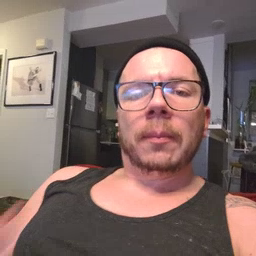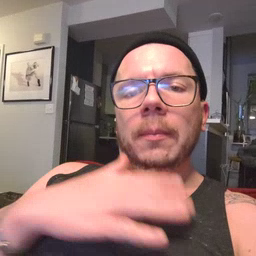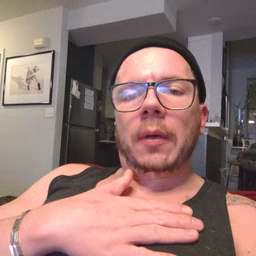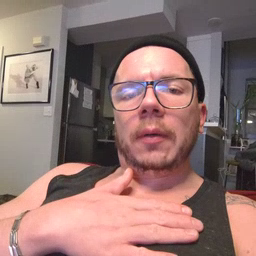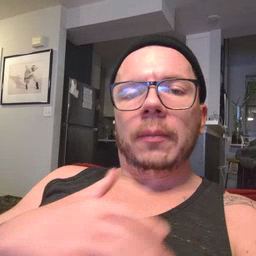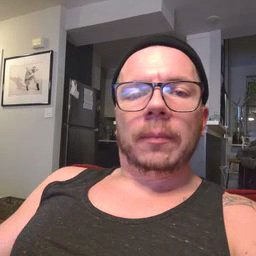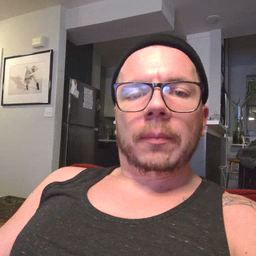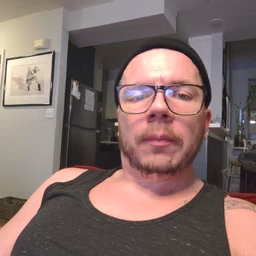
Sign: minemy